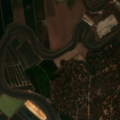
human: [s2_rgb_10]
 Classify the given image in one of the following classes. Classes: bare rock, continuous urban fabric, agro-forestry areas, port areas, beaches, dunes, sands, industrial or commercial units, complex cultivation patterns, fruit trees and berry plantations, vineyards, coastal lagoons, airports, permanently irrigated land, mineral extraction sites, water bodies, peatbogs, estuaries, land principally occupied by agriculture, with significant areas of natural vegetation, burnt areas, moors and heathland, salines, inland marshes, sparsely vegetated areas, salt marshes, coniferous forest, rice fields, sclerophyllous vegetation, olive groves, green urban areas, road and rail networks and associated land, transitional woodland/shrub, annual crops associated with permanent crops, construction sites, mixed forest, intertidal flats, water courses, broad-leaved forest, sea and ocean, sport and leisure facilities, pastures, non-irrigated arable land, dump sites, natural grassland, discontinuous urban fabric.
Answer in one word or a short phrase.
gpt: rice fields, mixed forest, salines, water courses